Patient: sex F, age 36
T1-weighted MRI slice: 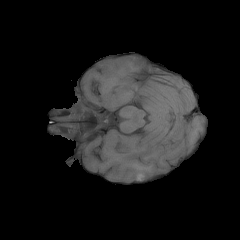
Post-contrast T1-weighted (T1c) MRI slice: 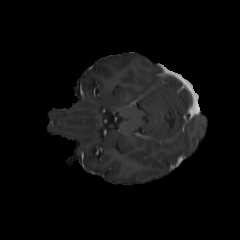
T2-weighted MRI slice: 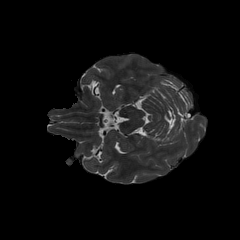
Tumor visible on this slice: no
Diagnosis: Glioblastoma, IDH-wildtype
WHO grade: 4